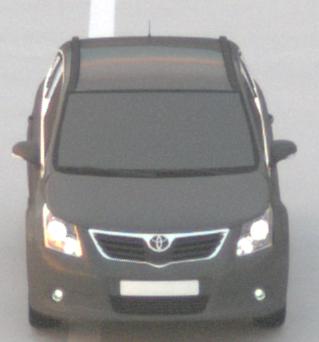
Make: Toyota
Model: Avensis 1.6
Detailed model: Avensis (T27) Notch Back
Model produced from: 2009/01
Model produced until: 2010/08
Doors: 4
Color: gray
Road condition: dry road
Daytime: sunrise or sunset
Contrast: medium contrast